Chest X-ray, PA view. Patient: 66 years old, sex M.
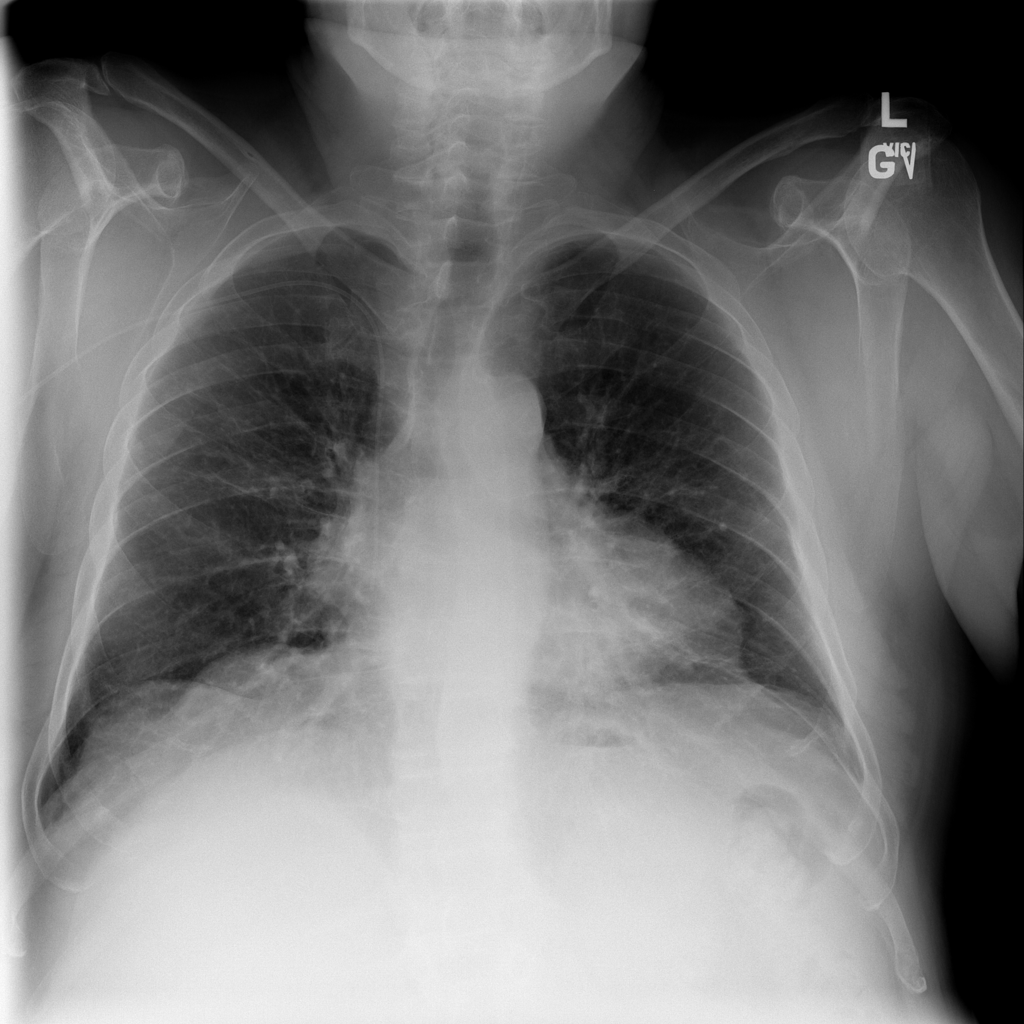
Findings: Consolidation